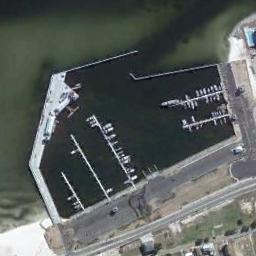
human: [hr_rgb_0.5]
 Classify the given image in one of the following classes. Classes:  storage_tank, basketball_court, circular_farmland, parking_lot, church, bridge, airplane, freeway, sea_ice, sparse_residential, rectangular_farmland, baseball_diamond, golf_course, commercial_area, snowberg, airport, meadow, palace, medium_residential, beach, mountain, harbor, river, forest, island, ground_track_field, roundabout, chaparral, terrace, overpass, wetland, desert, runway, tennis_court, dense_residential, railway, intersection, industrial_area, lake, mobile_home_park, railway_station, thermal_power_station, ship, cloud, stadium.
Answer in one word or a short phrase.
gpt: harbor